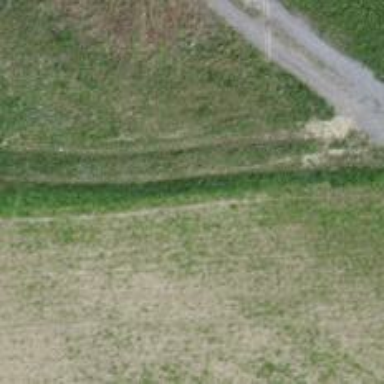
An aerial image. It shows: Agricultural track with grade 5 quality grass surface. Mainly used by agricultural vehicles.